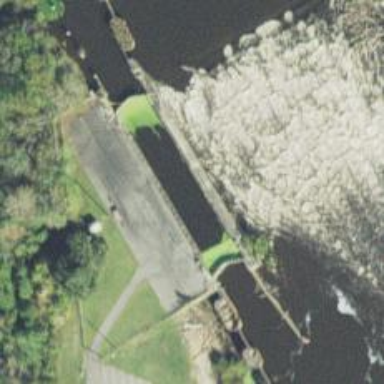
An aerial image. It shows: Dam across waterway.